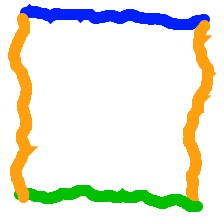
Shape: square